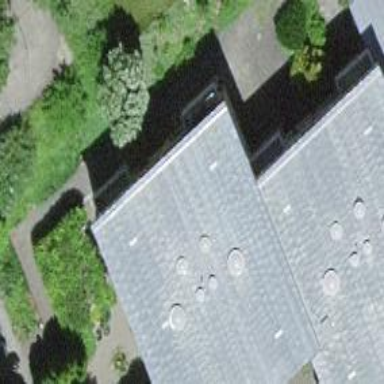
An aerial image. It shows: House with flat roof.